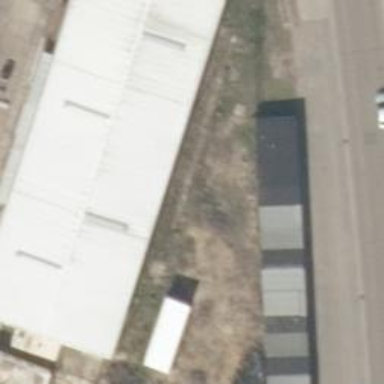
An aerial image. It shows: Industrial building.